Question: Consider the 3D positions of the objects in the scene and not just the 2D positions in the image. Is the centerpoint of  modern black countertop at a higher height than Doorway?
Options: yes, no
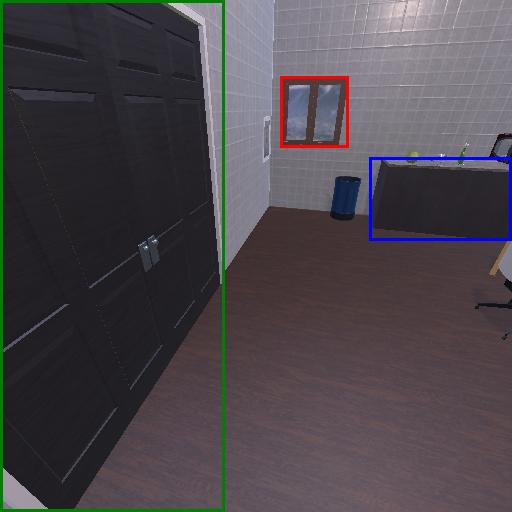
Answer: yes